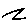
Label: zigzag